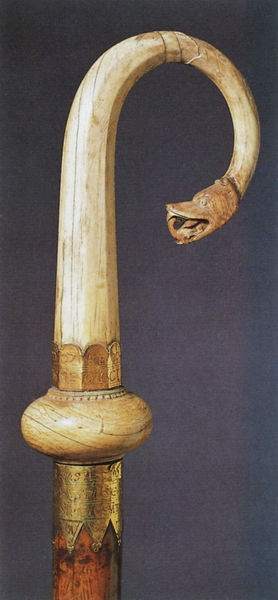
Titel: Annostab
Standort: Herstellungsort: Köln (EU - D - NRW)
Institution: Siegburg, St. Servatius
Schlagwörter: blau, kopf, ocker, holz, tier, beige, auge, gold, spitzen, gehstock, stab, metall, foto, bögen, griff, gebogen, schlange, zähne, handwerk, zunge, wulst, geschliffen, monster, raun, drachenkopf, goldgehstock